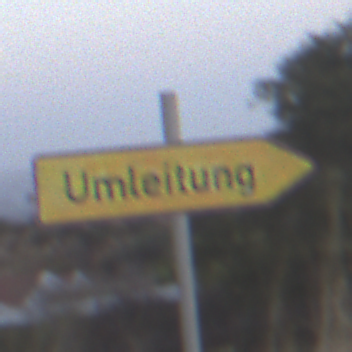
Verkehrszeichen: UmleitungswegweiserRechtsweisend
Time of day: SunriseSunset
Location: Outdoor (Suburban)
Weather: Clear
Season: NotSpecified
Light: Natural